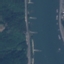
Land use / land cover class: River